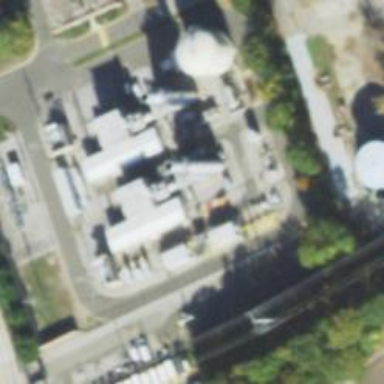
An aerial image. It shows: Gas turbine generator powered by gas.